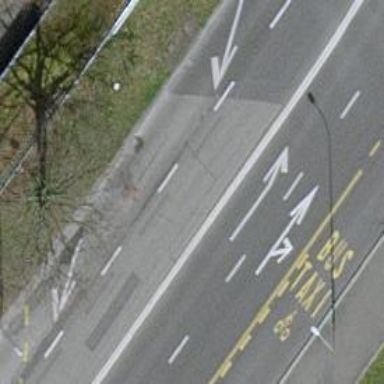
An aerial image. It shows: Asphalt road with bus lane and shared cycle lane.